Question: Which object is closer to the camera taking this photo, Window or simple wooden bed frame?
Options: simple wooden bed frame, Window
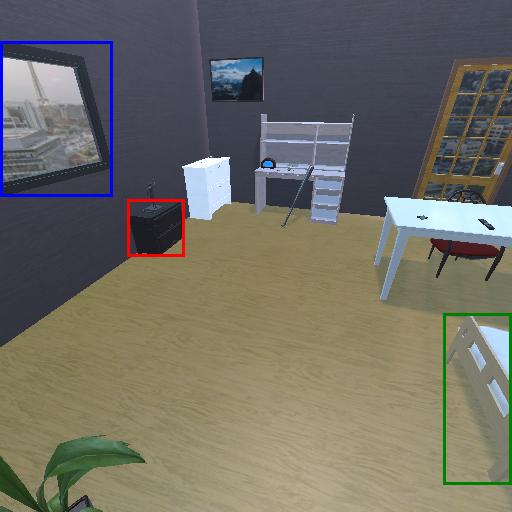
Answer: simple wooden bed frame